Interaction volume radius: 5 \u00c5
Interaction volume height: 10 \u00c5
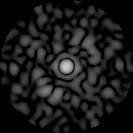
Disorder parameter: 0.8378